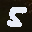
Label: 5